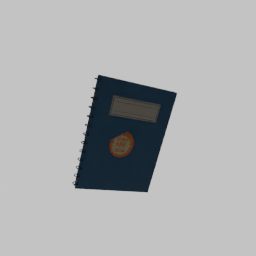
Label: tools